A time-domain waveform of one vibration snapshot from a rolling-element bearing is shown. Determine the bearing's health state. Answer with exactly one of: normal, inner_race, outer_race, ball.
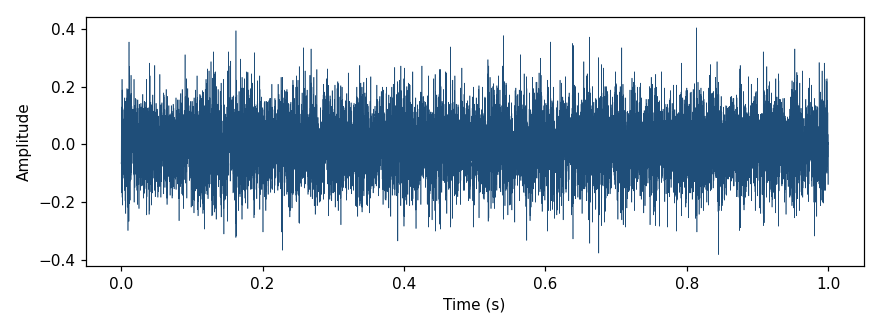
Answer: outer_race